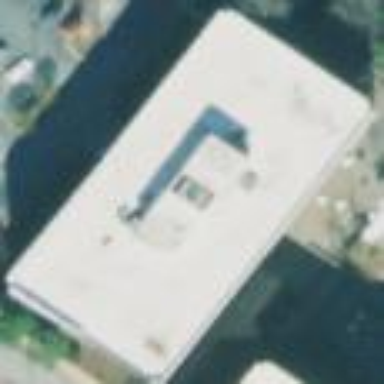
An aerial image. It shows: Office building with flat roof.